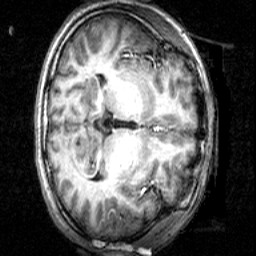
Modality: T1w
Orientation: axial
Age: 26
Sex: female